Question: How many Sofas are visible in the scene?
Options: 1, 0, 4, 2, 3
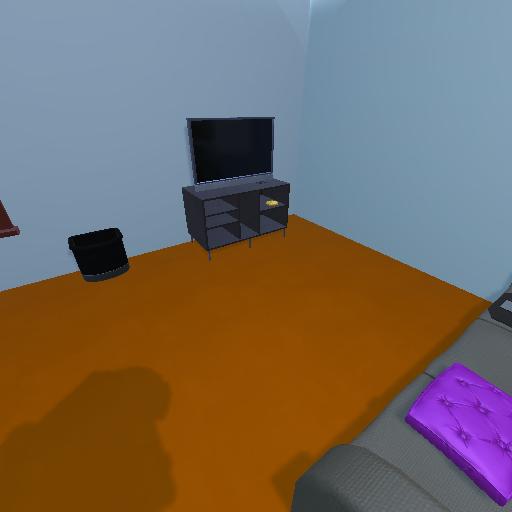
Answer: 1